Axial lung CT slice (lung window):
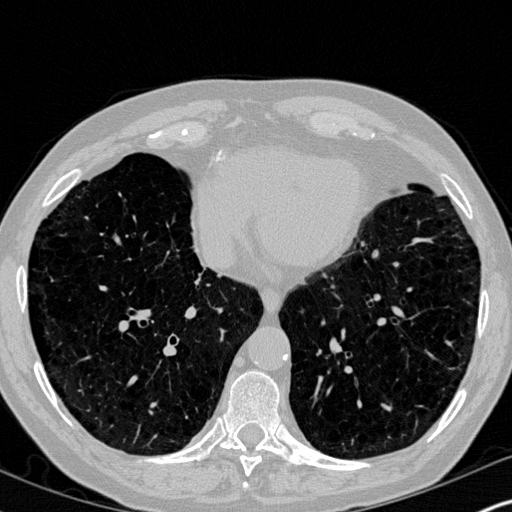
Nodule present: no